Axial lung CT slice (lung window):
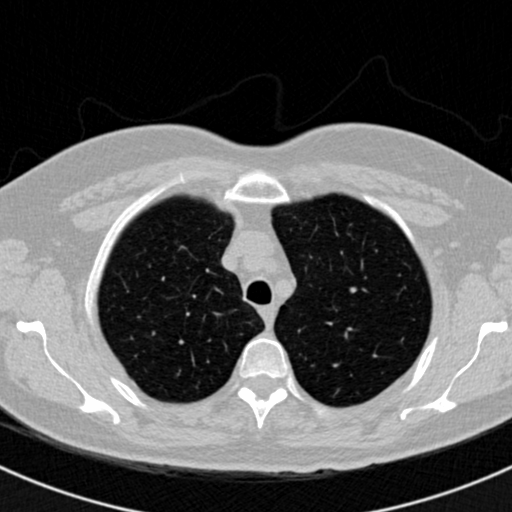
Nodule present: no